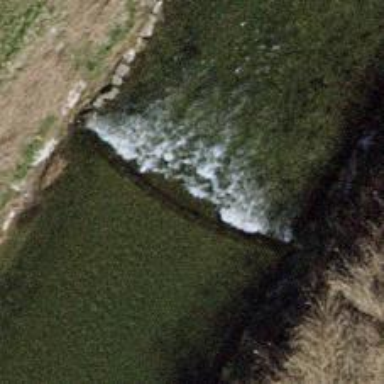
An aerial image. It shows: Weir along the waterway.